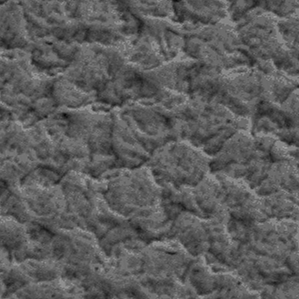
Label: frost